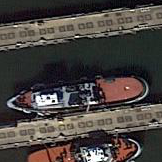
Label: civil